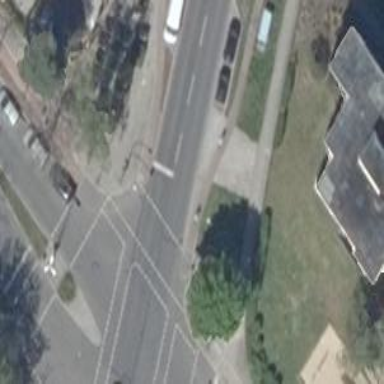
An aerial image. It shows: Road with traffic signals for signaling.